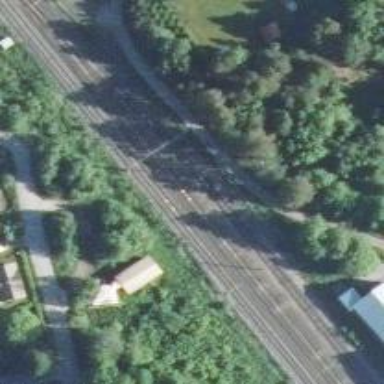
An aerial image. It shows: Railway signal.